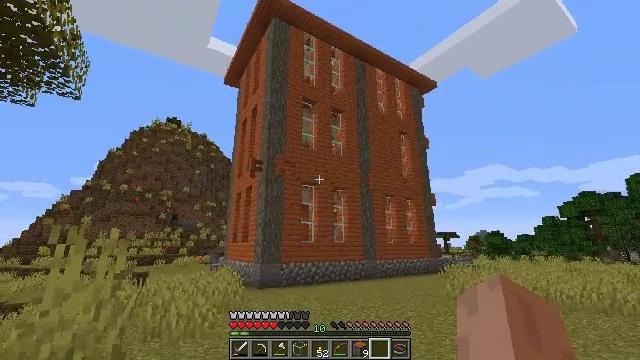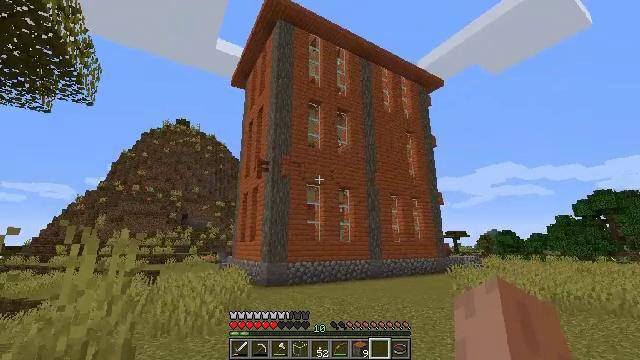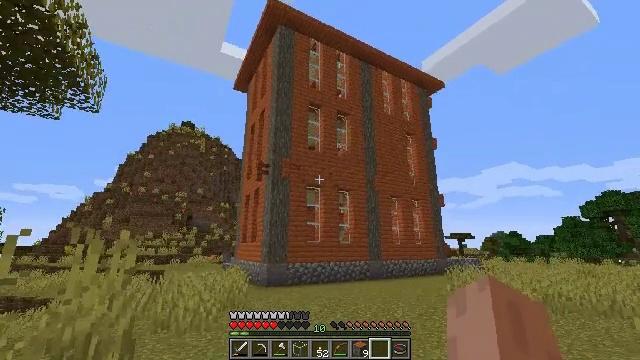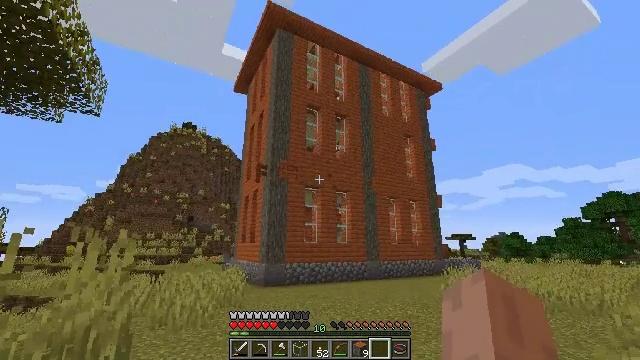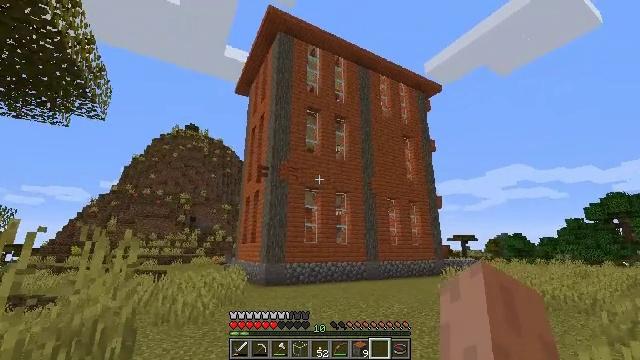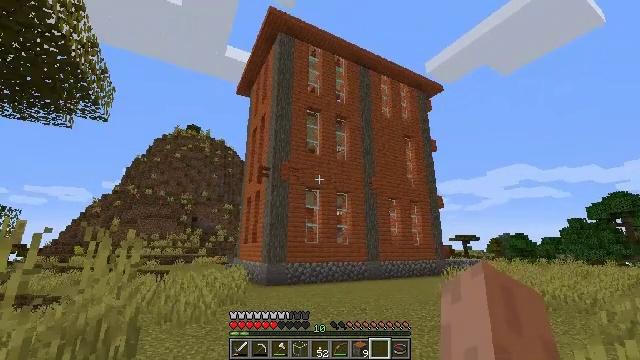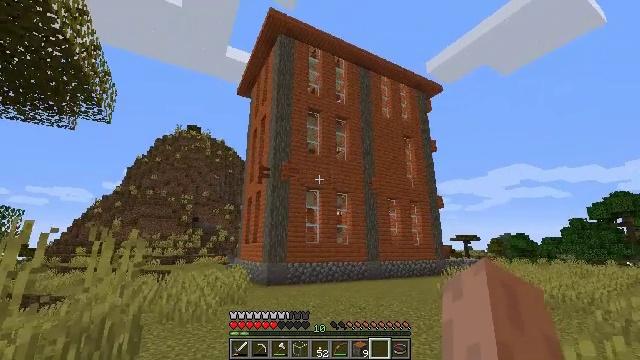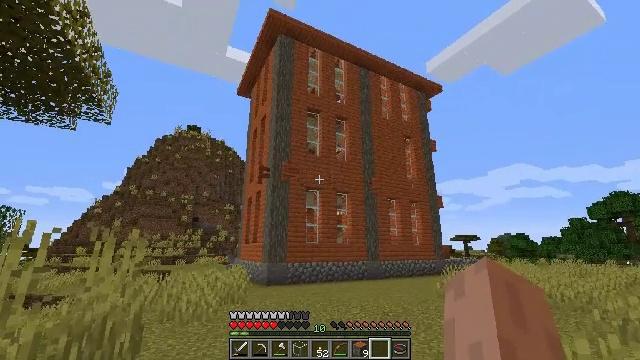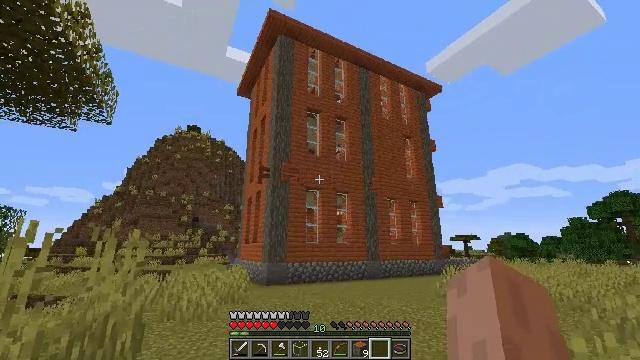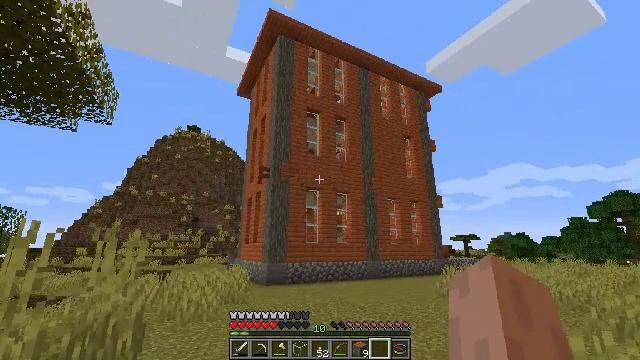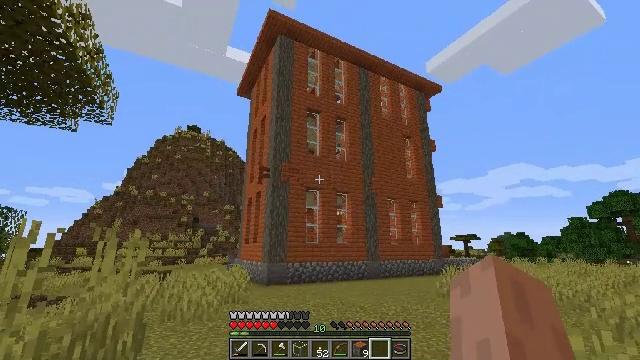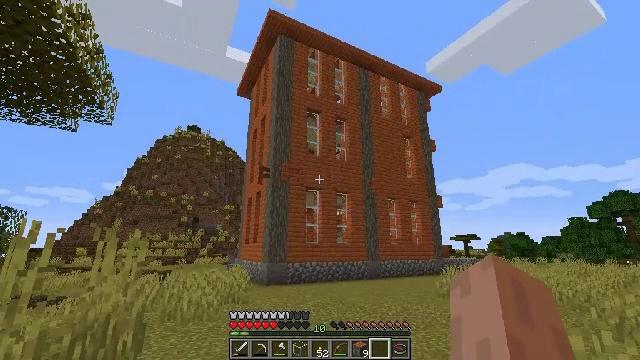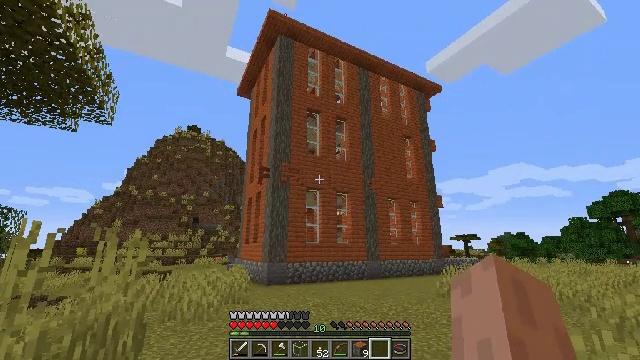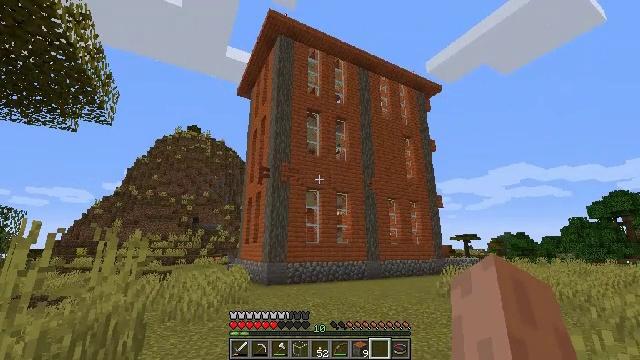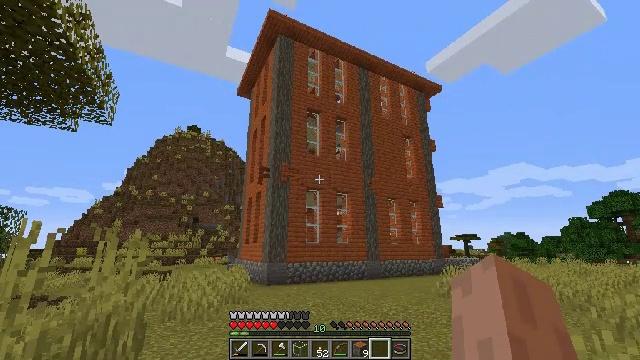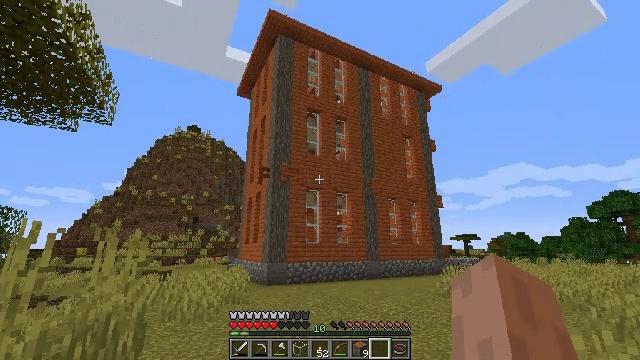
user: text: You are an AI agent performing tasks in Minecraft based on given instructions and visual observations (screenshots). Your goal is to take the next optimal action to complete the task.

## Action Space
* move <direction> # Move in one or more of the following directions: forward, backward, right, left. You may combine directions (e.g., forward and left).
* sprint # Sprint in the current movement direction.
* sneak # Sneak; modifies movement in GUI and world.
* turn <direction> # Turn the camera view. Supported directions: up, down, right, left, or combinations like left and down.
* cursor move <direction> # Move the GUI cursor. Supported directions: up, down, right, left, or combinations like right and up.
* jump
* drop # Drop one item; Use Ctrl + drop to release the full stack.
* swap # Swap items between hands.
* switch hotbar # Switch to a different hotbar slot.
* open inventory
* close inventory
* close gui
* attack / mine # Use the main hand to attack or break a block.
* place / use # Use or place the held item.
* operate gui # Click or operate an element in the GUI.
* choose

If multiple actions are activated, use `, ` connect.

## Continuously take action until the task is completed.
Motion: motion action
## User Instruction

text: Attack the acacia fence to break it.
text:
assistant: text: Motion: move back and move right, turn left
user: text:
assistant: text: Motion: move back and move right, turn left
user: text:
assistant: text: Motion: move back and move right
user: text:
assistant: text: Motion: move back
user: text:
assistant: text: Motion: no_op
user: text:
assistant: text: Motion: no_op
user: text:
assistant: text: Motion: no_op
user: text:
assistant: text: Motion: no_op
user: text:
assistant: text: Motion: no_op
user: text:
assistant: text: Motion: no_op
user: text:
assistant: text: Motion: no_op
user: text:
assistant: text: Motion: no_op
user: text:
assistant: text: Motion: no_op
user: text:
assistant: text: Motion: no_op
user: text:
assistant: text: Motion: no_op
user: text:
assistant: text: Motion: no_op
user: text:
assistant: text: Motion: no_op
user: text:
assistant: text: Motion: no_op
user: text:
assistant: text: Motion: no_op
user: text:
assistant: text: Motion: no_op
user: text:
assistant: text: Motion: no_op
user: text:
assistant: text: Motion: no_op
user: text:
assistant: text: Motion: no_op
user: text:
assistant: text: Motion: no_op
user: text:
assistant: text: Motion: no_op
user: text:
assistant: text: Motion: switch to hotbar 3
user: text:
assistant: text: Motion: switch to hotbar 3
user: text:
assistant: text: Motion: switch to hotbar 3
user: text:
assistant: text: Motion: switch to hotbar 3
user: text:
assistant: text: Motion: no_op